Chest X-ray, PA view. Patient: 43 years old, sex F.
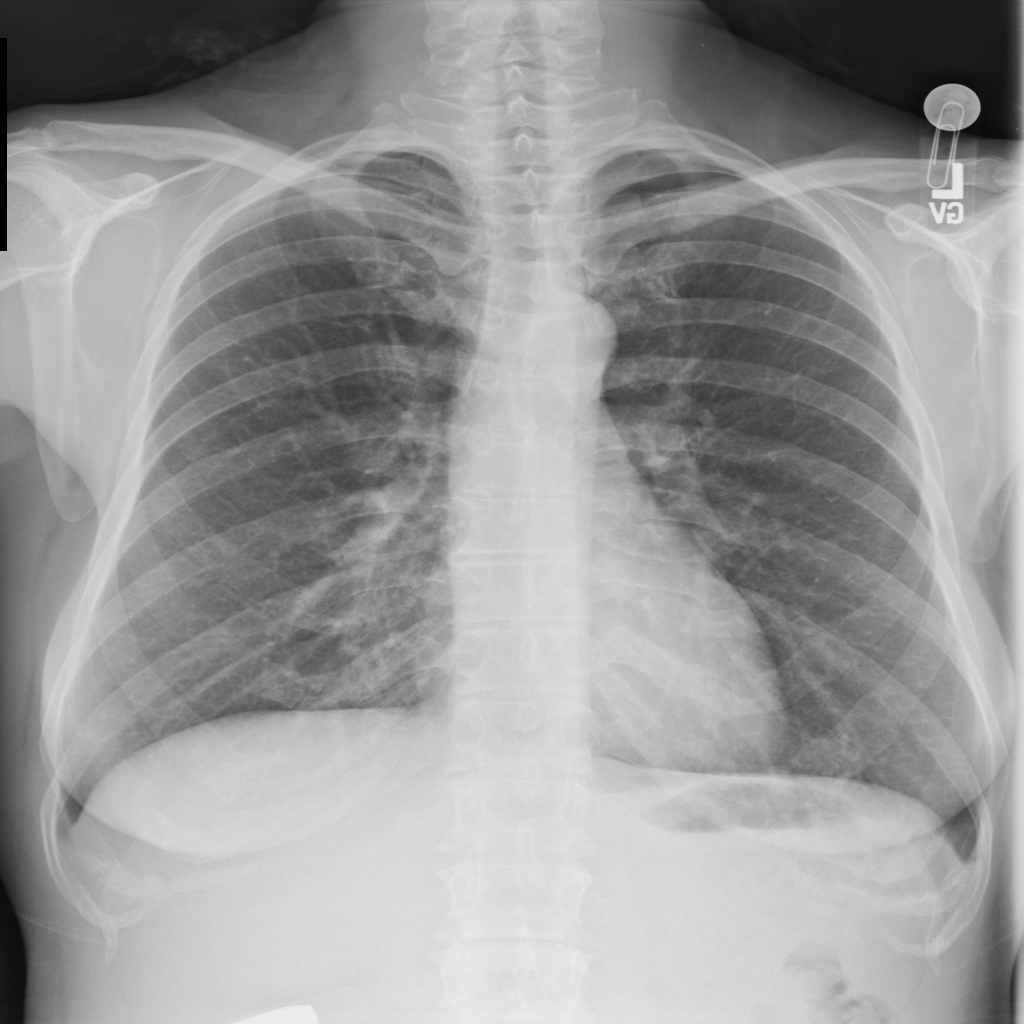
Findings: No Finding